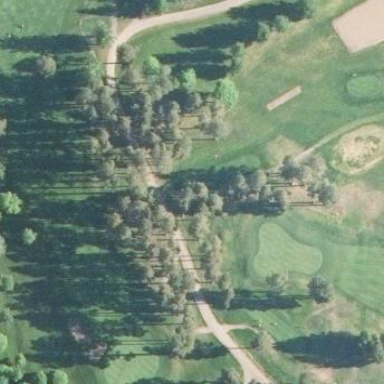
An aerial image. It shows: Grassy area designated as golf fairway.